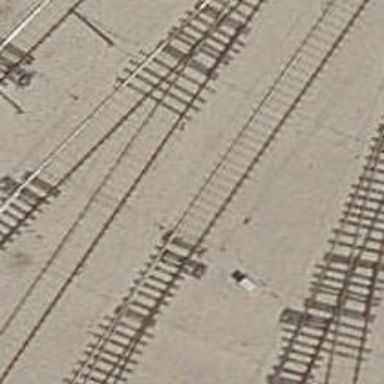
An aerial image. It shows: Railway switch.